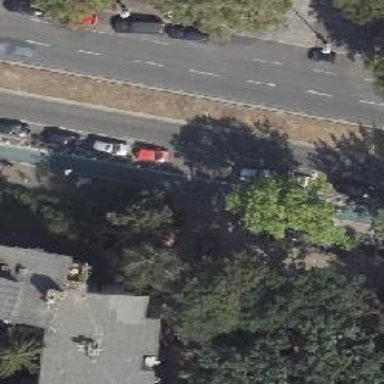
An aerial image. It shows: Cycle lane with green asphalt surface.